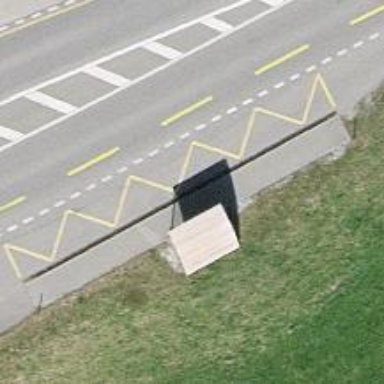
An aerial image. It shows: Bus stop along the road.